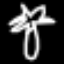
Label: palm tree